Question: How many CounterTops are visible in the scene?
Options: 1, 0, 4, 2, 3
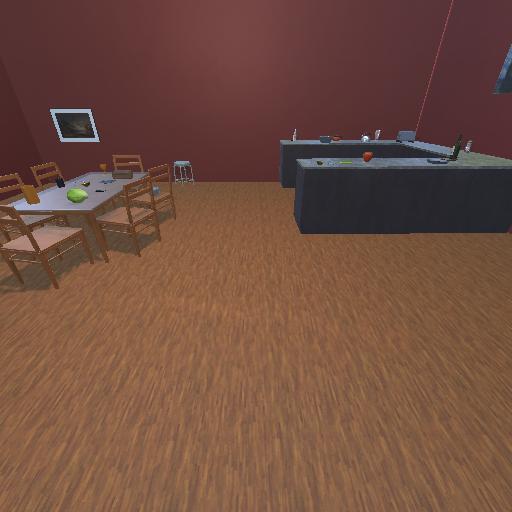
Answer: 1